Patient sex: M
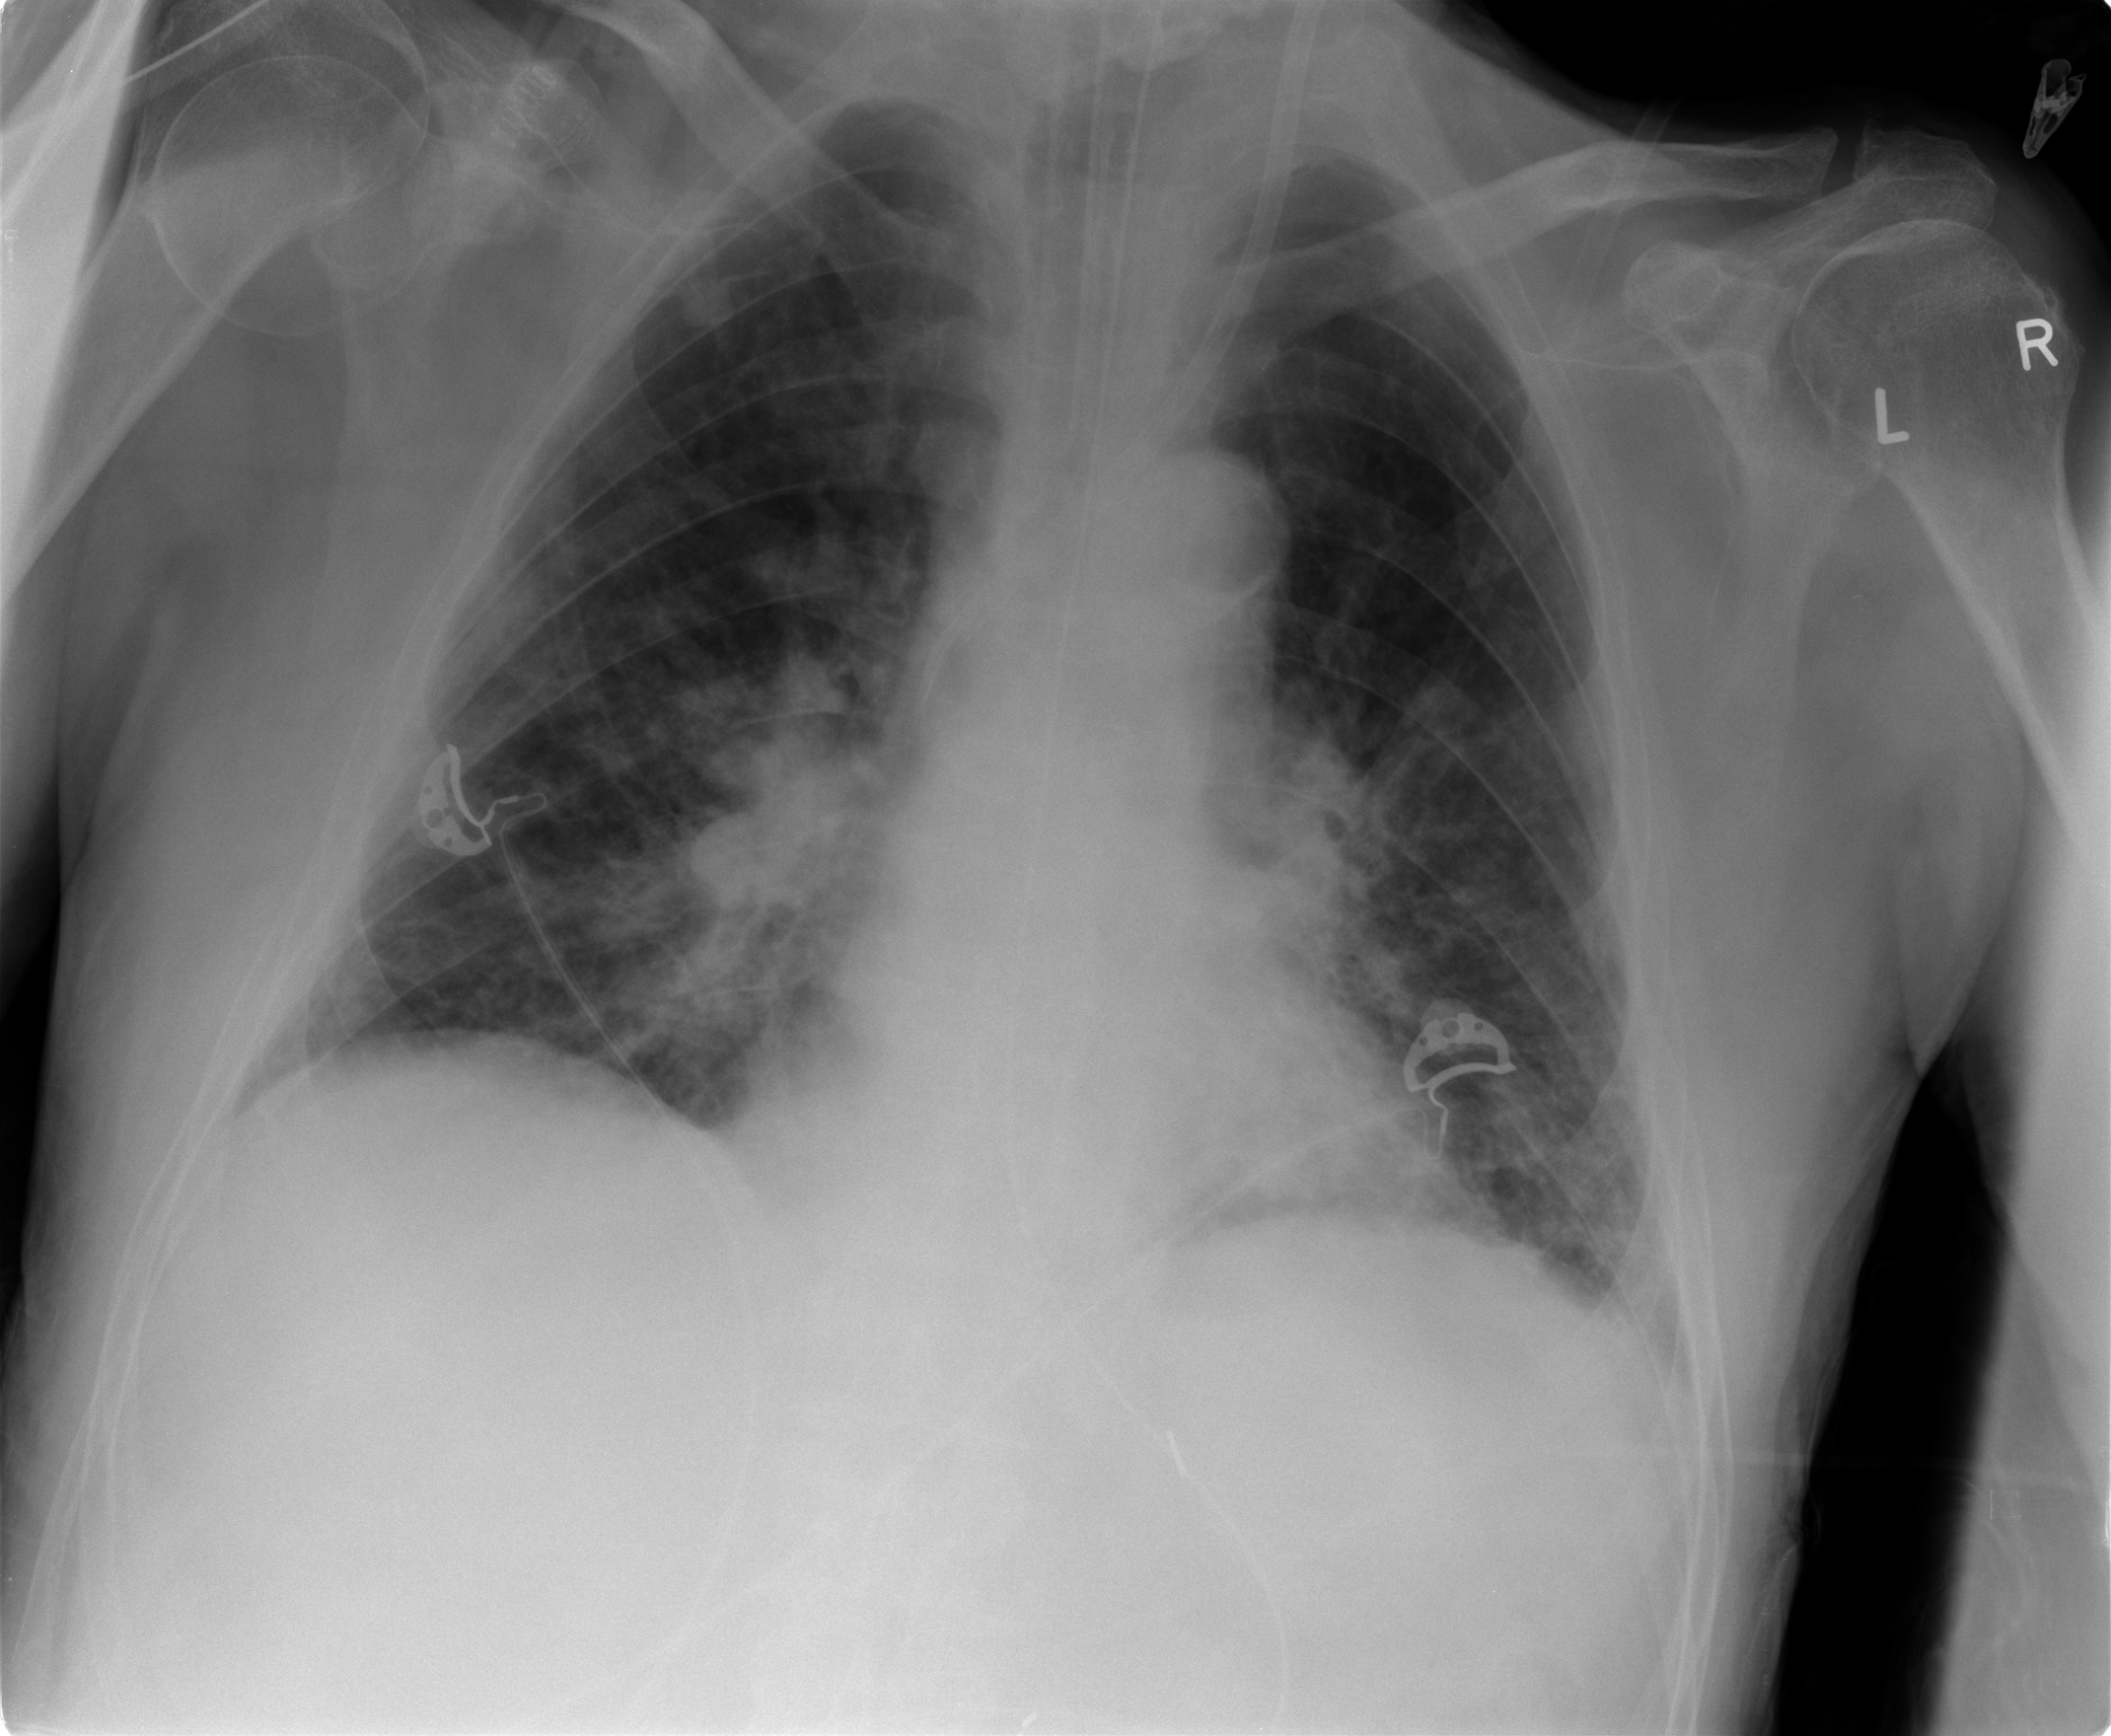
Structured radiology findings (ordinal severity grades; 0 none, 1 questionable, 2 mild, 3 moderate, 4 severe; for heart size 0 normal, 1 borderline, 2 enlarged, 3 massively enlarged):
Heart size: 0
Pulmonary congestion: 2
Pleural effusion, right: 0
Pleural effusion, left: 0
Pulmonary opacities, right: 2
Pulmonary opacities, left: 2
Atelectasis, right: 2
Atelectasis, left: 2